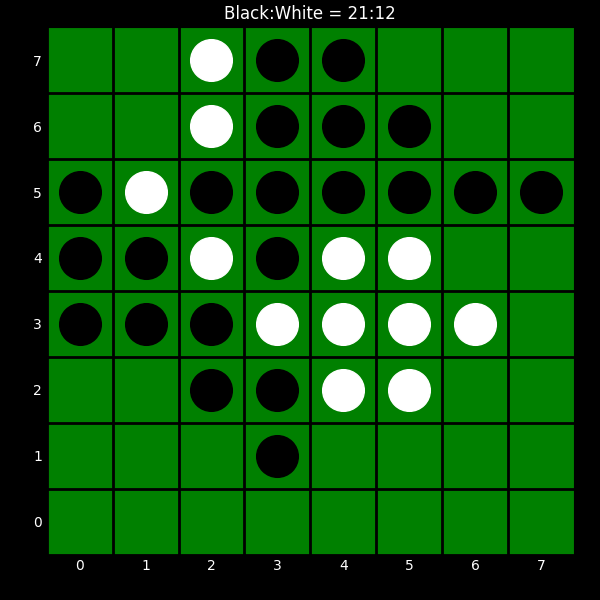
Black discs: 21
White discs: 12